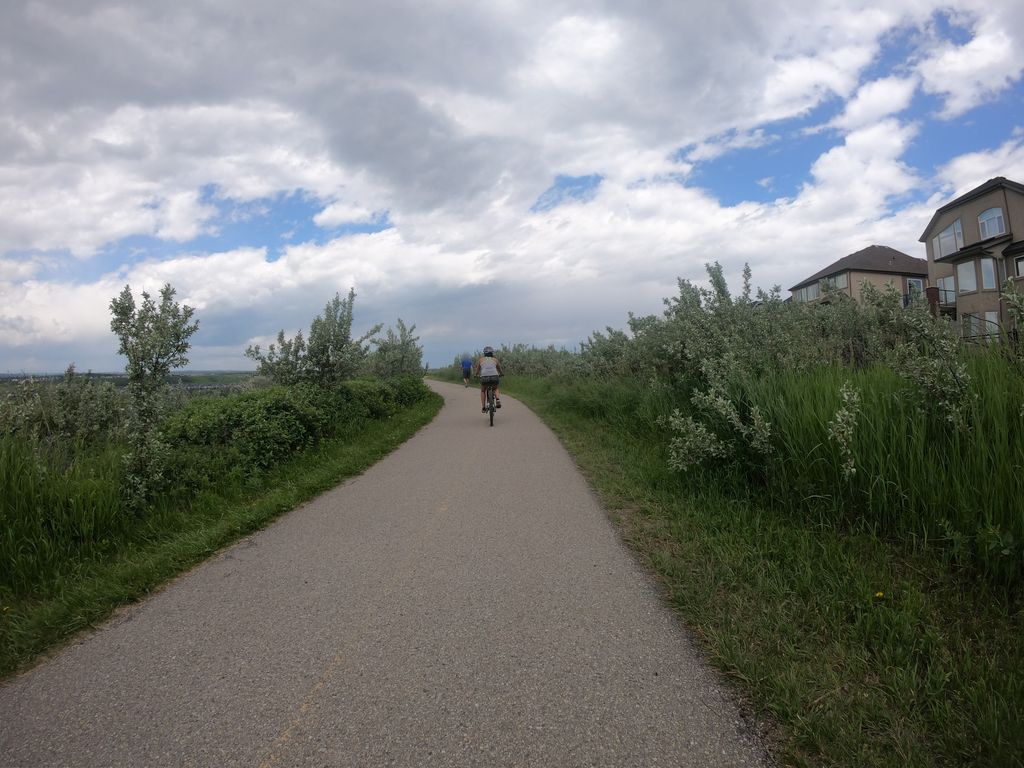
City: calgary